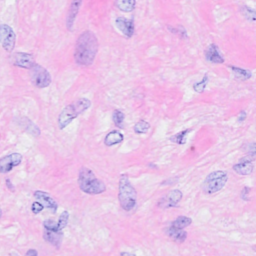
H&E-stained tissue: Breast